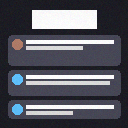
Screen state: on